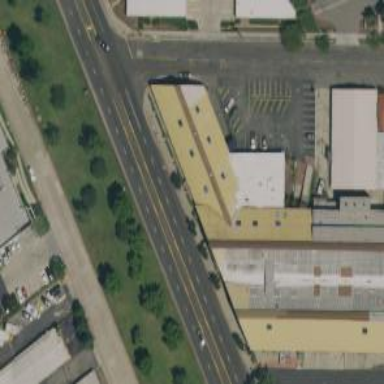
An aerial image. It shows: Commercial building.